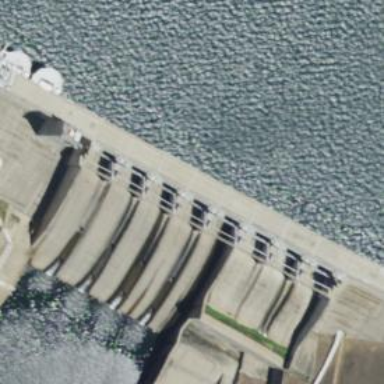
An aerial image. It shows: Dam across waterway.